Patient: sex F, age 60
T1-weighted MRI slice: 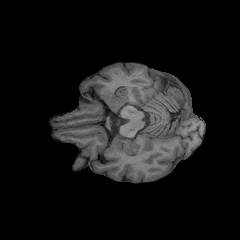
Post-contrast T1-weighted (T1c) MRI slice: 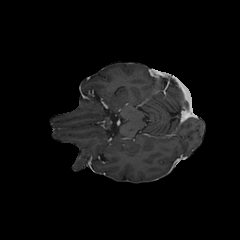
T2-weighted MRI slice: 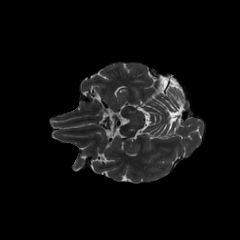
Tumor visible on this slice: no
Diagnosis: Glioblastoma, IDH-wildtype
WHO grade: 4